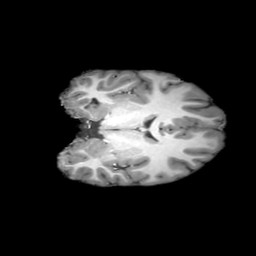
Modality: T1w
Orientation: coronal